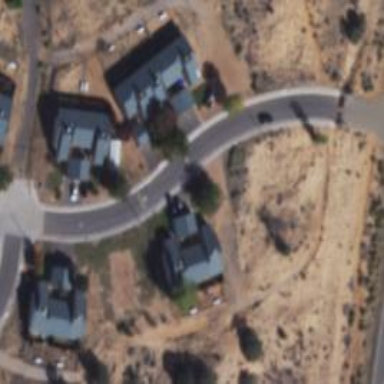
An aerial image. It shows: Residential road lined with residential properties on both sides.